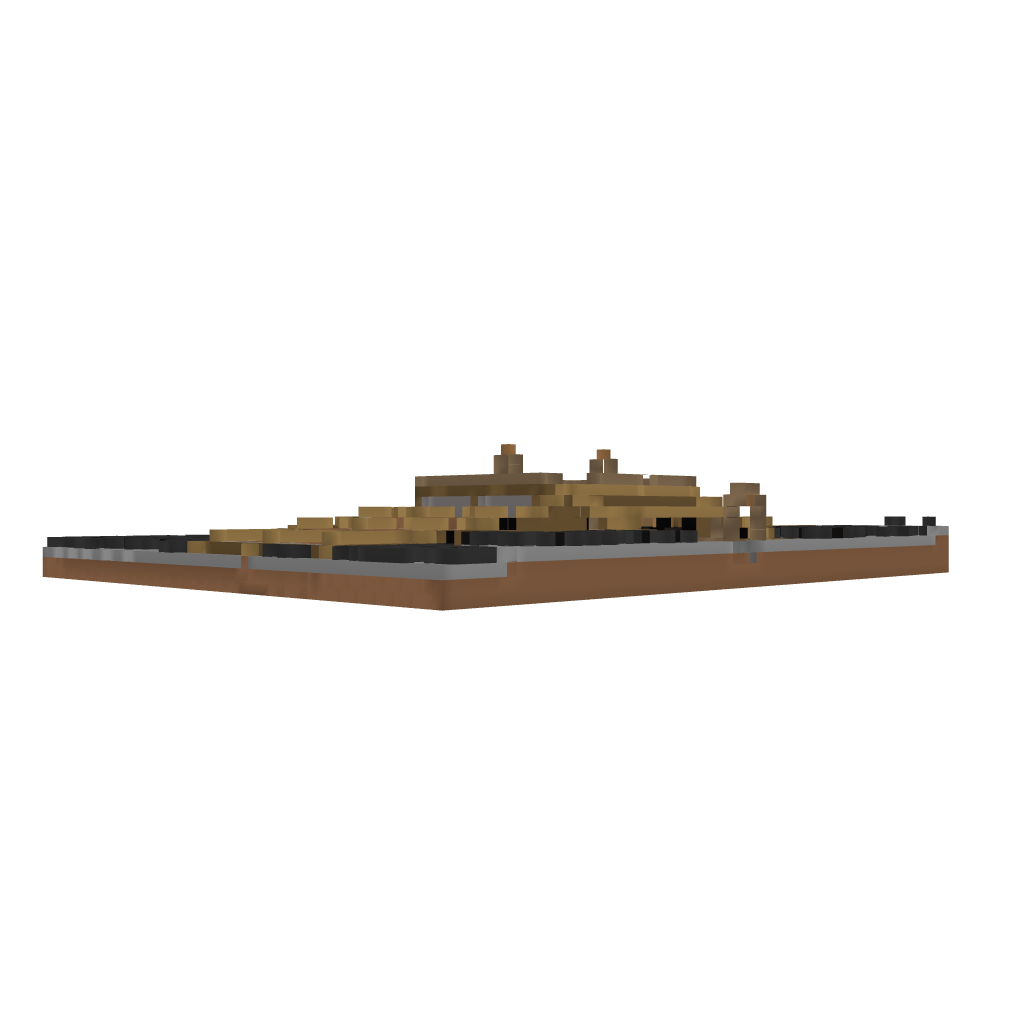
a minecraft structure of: Hyper Farm